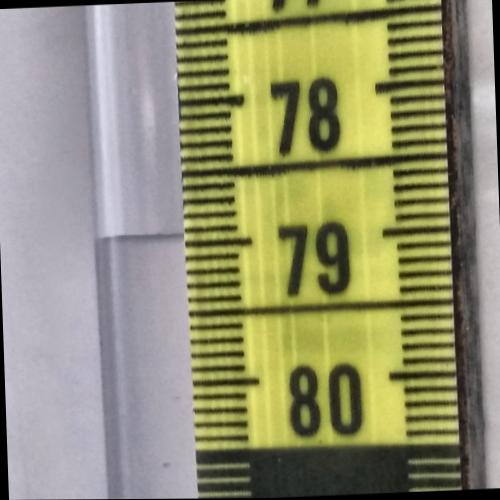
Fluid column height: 78.9 cm